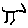
Label: bird